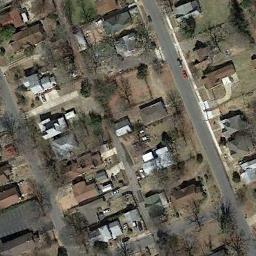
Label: medium_residential